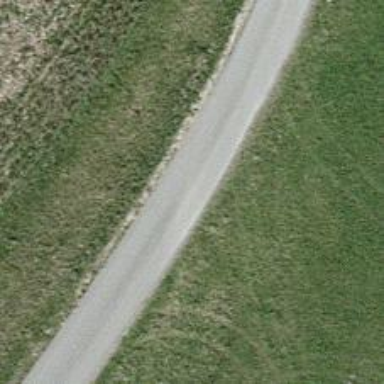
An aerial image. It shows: Service road with high-quality grade 1 track surface.